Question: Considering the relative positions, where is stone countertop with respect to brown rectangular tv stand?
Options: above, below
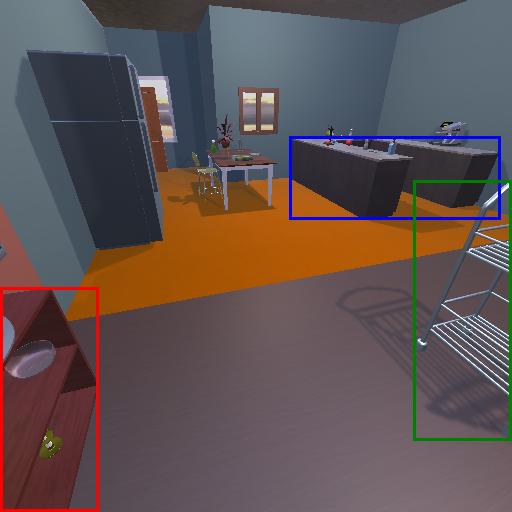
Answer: above